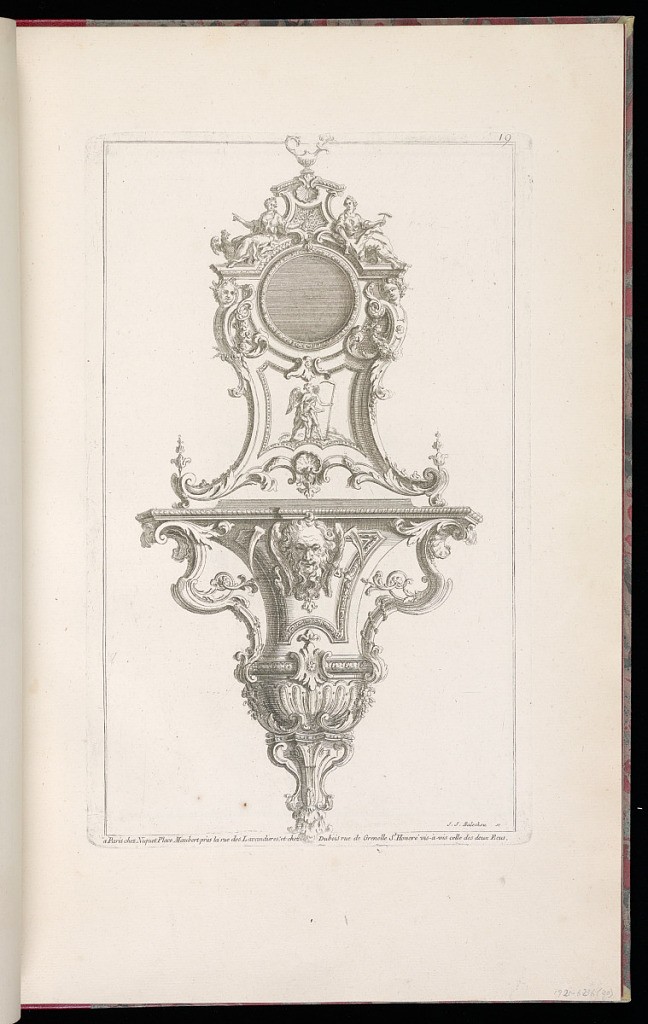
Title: Design for a Cartel Clock Case
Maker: Thomas Lainé, French, 1682 – 1739
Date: late 18th century
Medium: Etching on laid paper
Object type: Print
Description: A printed sheet from a series of thirty designs for moldings, carved frames, doors, chimneys, and liturgical objects. A design for a cartel or wall clock case decorated with allegorical figures and mascaron, including the personification of time holding a scythe, with herms, fleurons, shells, acanthus leaves, C-scrolls, flowers, rosettes, an incense burner and margent and gadroon ornament and motifs. The plate is signed and numbered.